Question: Hi all I need to zoon in and out a UIView by a button/segmented controll as seen below.
 Is that possible without using scroll view?Pleae help
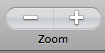
Answer: Yes, you can set the view's <URL> will probably be useful to you.